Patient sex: M
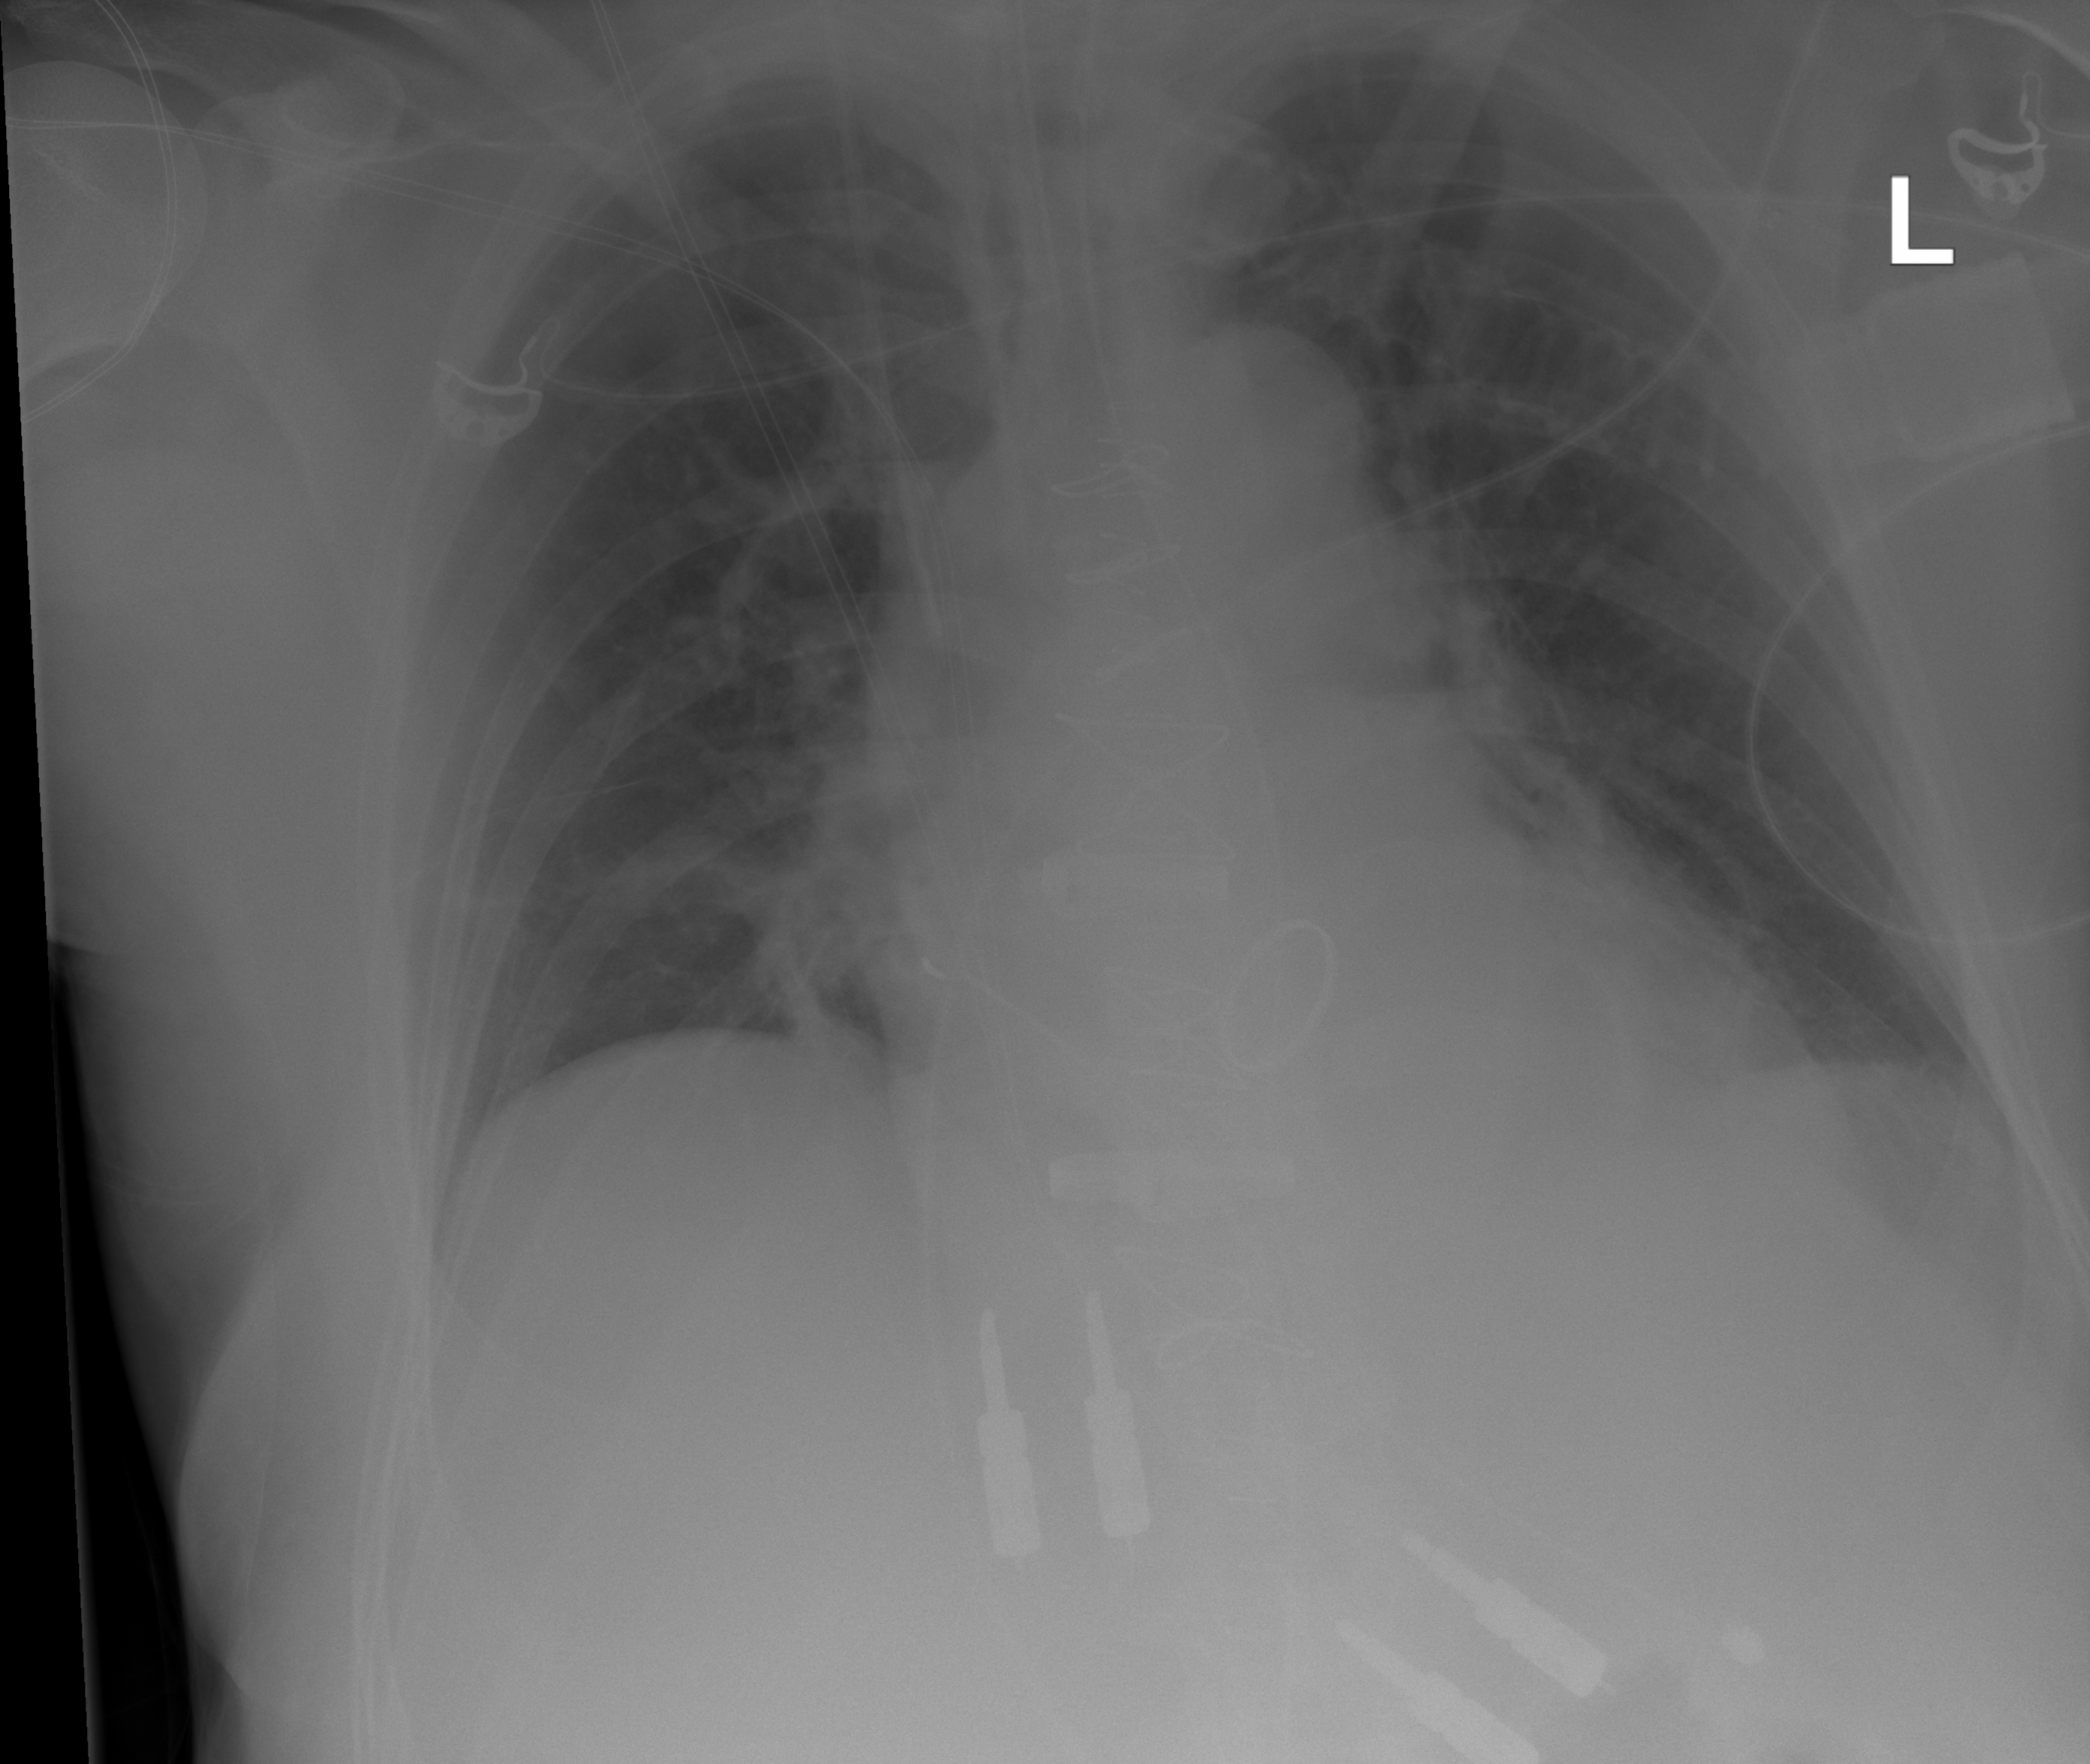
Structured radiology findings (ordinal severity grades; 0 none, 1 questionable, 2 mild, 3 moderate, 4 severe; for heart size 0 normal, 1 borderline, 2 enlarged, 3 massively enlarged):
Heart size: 2
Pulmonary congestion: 2
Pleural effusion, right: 2
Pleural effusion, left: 2
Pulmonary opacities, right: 2
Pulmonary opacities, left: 2
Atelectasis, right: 2
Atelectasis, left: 2